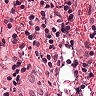
Metastatic tissue present: no